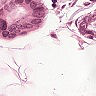
Metastatic tissue present: yes